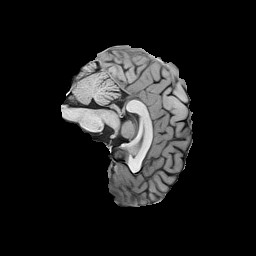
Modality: T1w
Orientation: sagittal